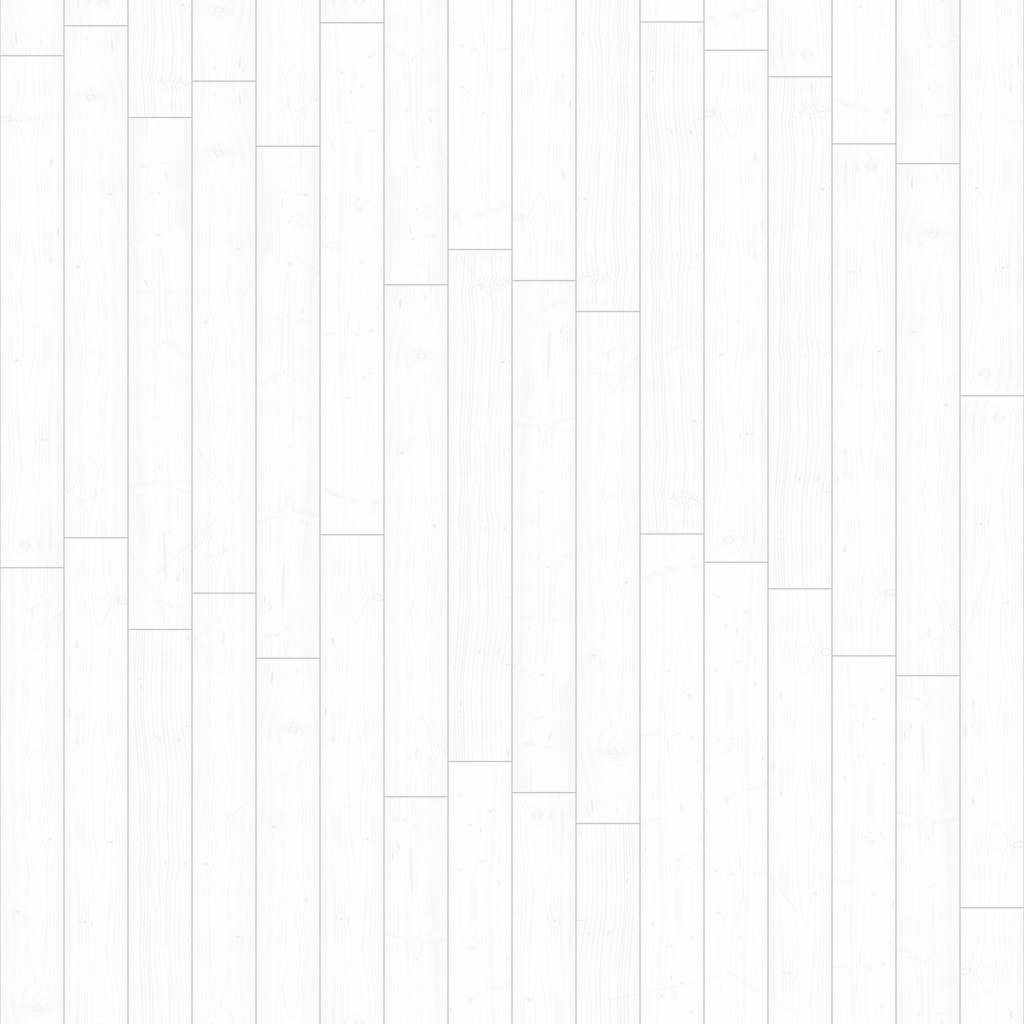
Texture map type: AmbientOcclusion